Interaction volume radius: 5 \u00c5
Interaction volume height: 10 \u00c5
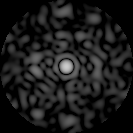
Disorder parameter: 0.8775